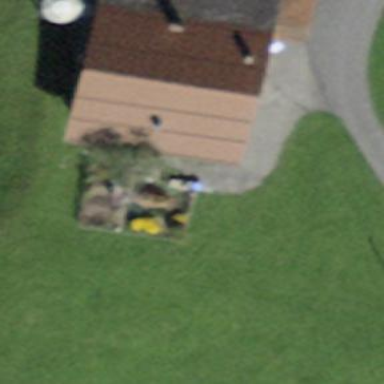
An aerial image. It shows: Farm building.